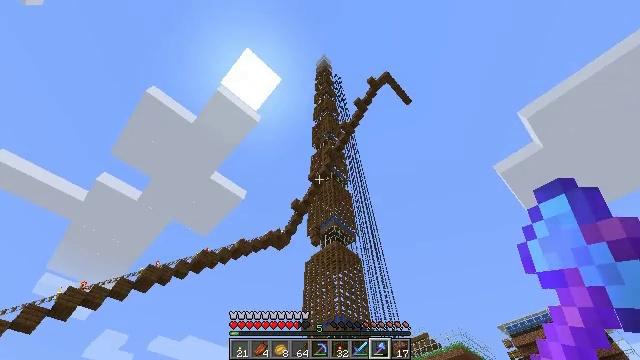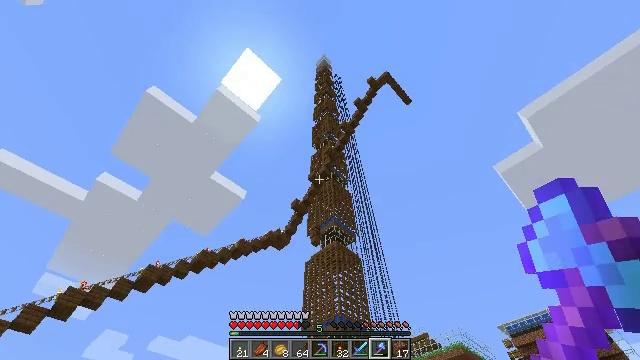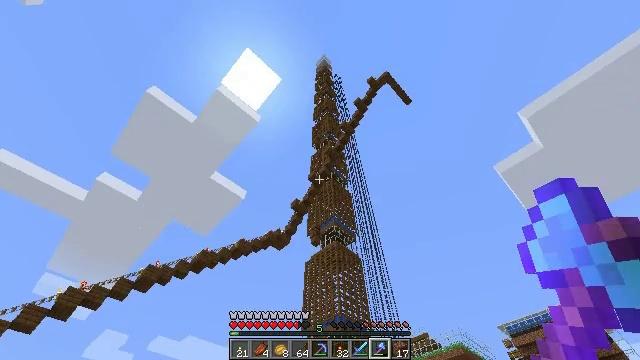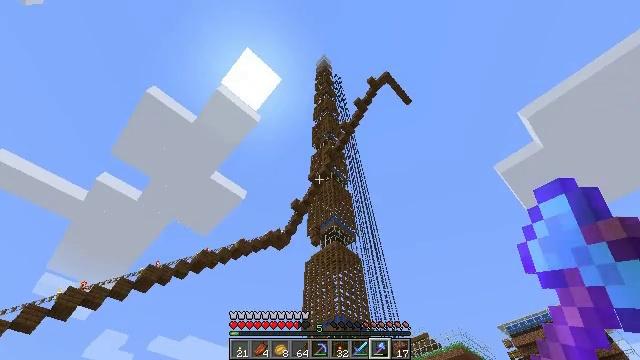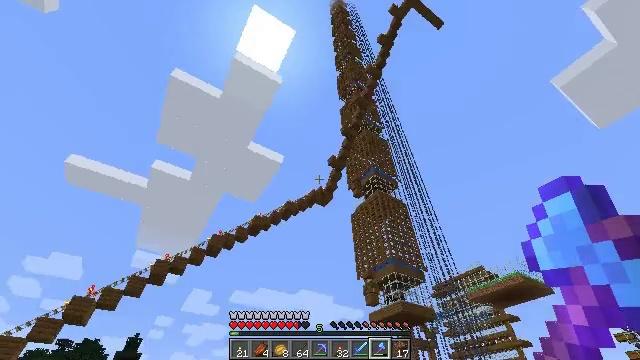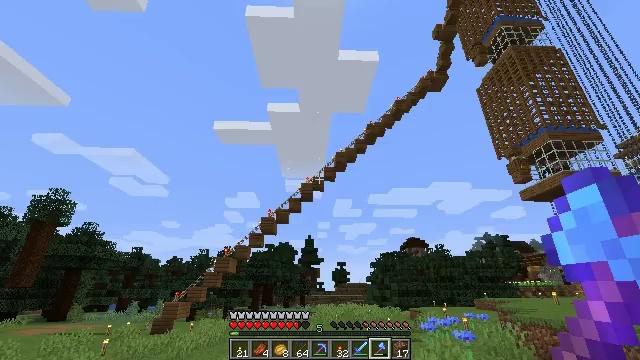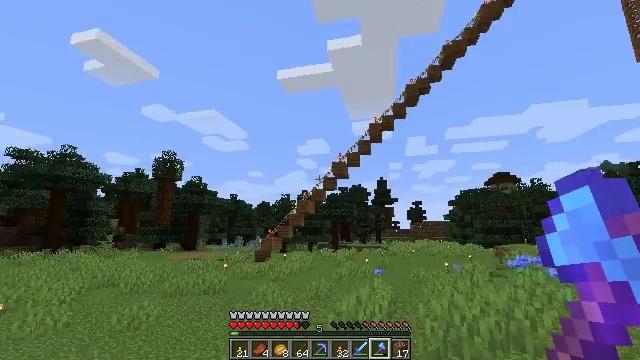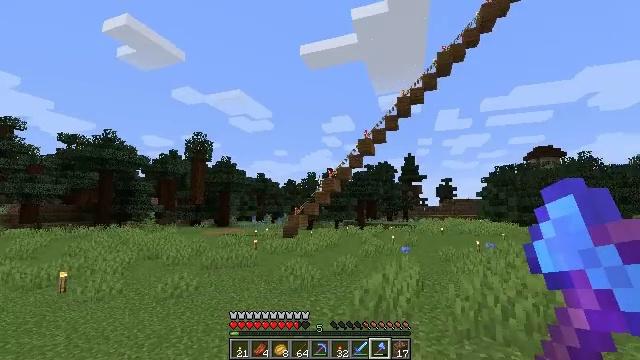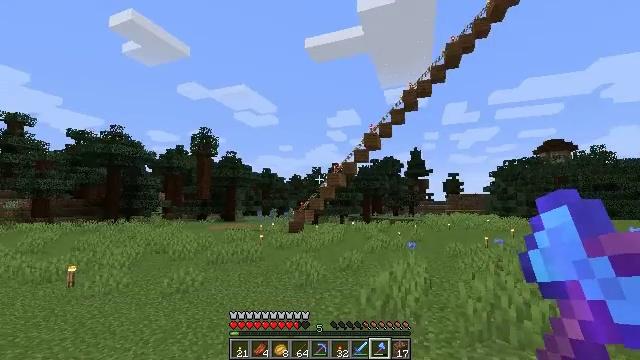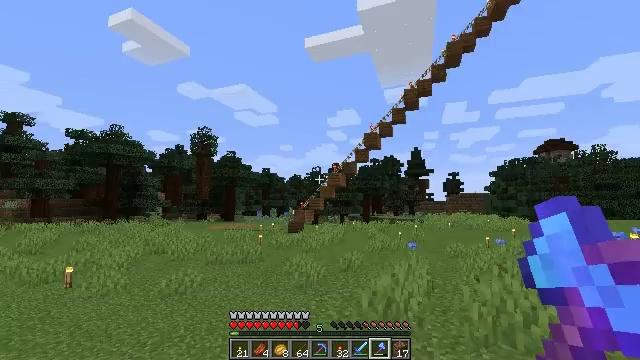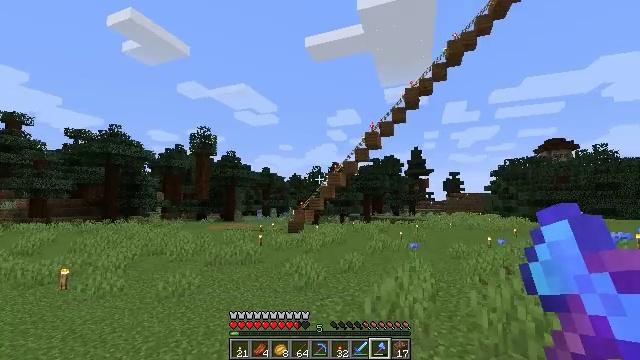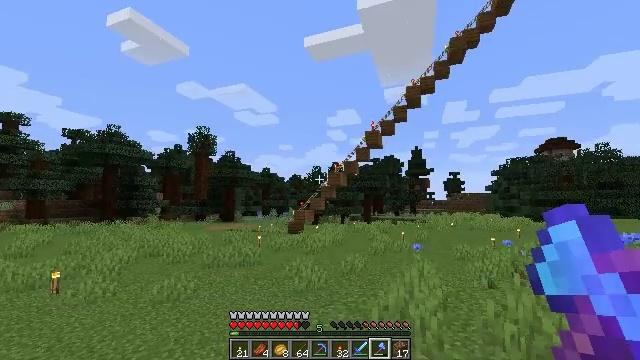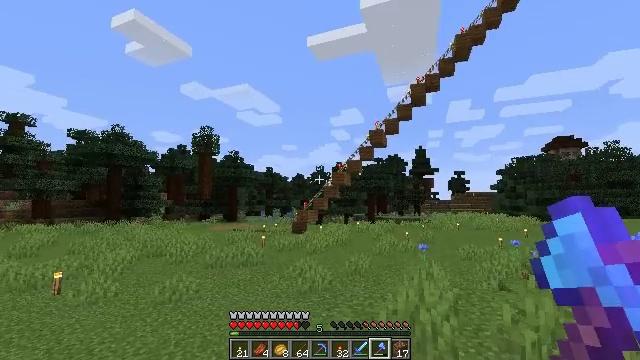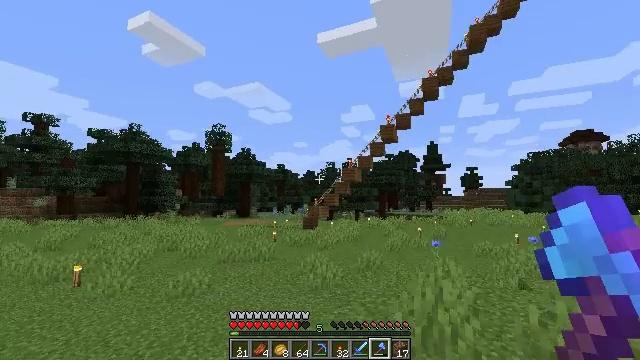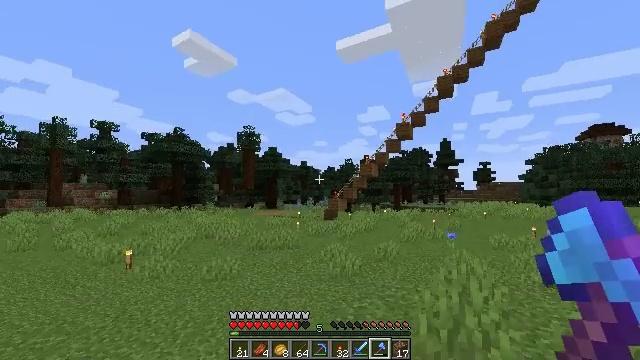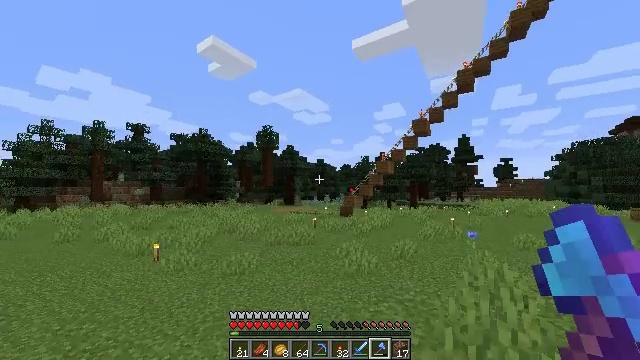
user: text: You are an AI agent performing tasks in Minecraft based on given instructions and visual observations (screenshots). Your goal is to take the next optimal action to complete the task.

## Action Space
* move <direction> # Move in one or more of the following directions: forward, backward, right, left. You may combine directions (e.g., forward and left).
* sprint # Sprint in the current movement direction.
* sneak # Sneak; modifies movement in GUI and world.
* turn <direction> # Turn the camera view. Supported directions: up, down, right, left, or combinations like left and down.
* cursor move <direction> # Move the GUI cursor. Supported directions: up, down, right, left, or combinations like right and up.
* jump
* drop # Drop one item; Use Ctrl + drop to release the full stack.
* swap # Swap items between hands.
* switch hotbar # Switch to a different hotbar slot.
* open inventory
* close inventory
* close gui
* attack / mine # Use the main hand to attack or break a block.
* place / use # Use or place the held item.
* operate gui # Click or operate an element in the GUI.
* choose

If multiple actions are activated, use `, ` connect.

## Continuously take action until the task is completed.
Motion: motion action
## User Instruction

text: Break the redstone torch.
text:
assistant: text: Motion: no_op
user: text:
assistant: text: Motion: no_op
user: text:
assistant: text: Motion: no_op
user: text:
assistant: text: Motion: turn left and down
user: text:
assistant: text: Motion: turn left and down
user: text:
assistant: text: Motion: turn left and down
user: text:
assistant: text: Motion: move forward, turn left and down
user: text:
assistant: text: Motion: move forward, turn left and down
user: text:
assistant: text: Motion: move forward
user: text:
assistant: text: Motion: move forward
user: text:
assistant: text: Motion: move forward
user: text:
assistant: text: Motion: move forward, sprint
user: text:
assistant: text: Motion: move forward, sprint, turn left
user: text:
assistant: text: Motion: move forward, turn left
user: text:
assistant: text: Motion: move forward, turn left
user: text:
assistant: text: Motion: move forward, sprint
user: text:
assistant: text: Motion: move forward, sprint
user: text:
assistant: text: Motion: move forward, sprint
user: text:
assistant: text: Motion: move forward
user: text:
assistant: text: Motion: move forward, turn left and down
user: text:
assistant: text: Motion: move forward
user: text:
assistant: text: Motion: move forward
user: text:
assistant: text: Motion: move forward
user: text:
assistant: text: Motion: move forward
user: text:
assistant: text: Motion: move forward
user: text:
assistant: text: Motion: move forward
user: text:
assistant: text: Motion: move forward
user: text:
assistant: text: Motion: move forward
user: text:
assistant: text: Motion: move forward
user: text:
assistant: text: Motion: move forward